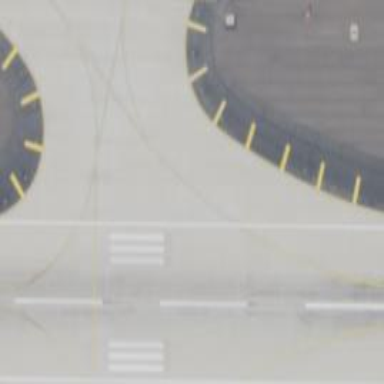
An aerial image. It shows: Image of taxiway at airport.